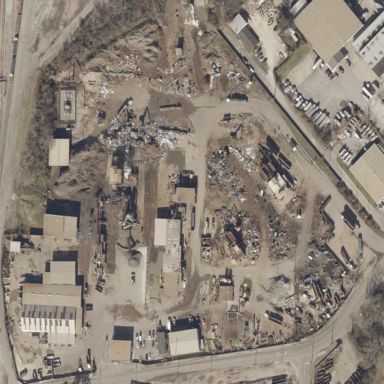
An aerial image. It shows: Industrial area designated as scrap yard.